Field crop: maize
Growth stage: 2
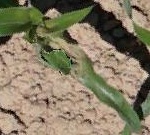
Species: maize